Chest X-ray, PA view. Patient: 37 years old, sex M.
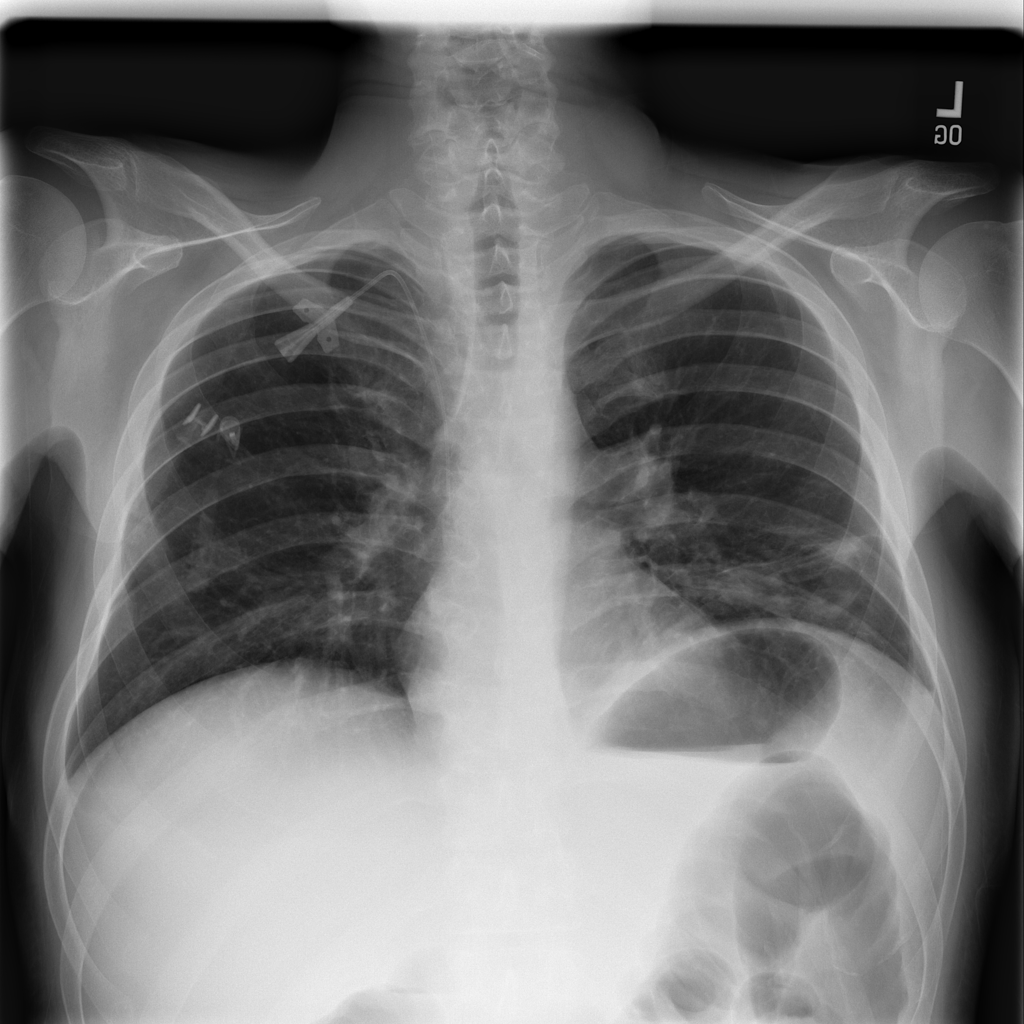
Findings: Atelectasis, Effusion, Infiltration